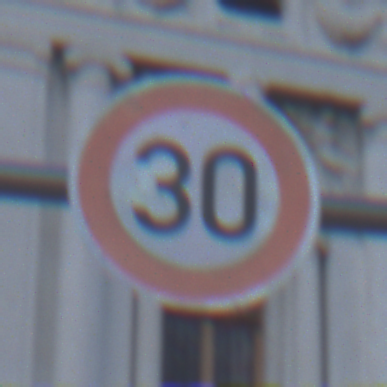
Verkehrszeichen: Geschwindigkeit30
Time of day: Dawn
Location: Outdoor (Urban)
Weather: Clear
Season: NotSpecified
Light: Natural